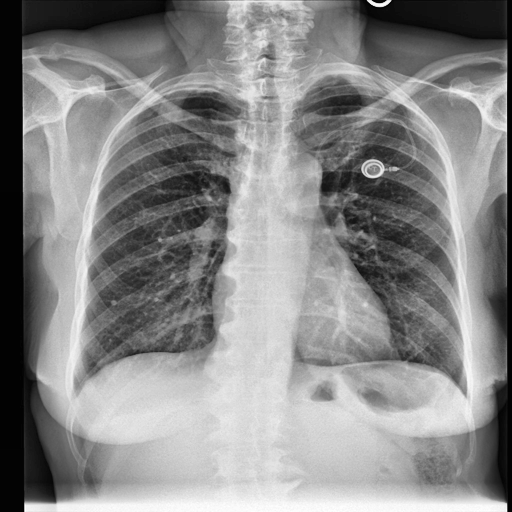
Finding: NORMAL